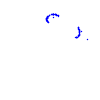
Particle: proton